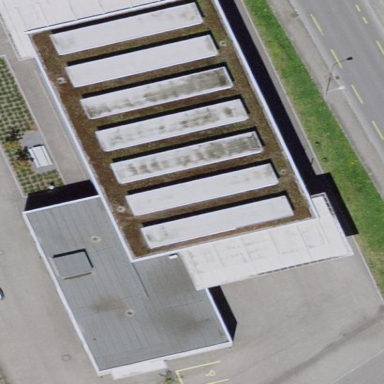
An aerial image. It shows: Industrial building.